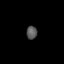
Tissue: lung
Cell type: Epithelial cells
Senescence score: 0.1905
Nuclear area (px): 142
Mean DAPI intensity: 84.866